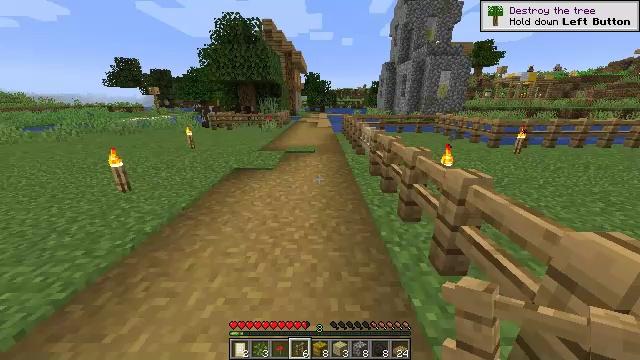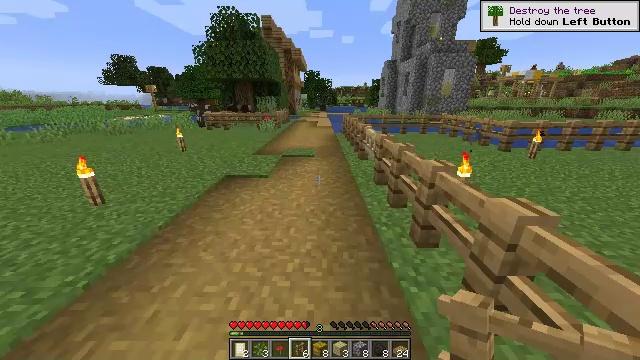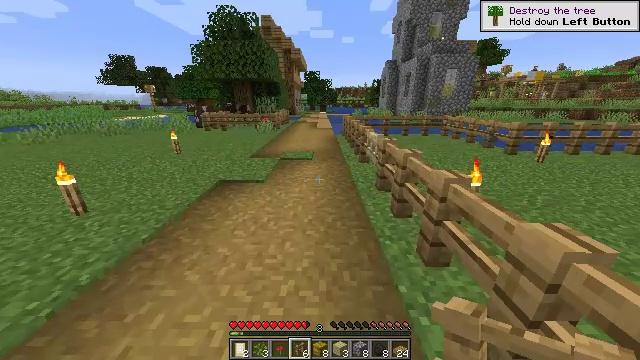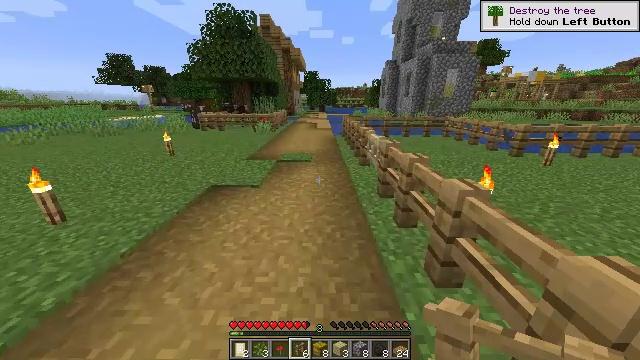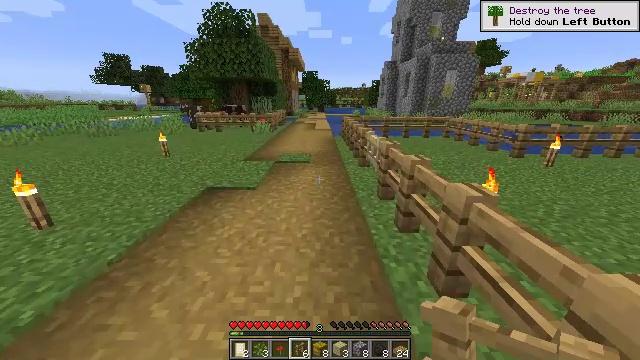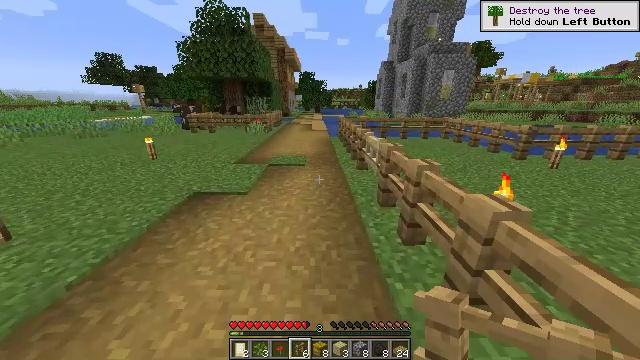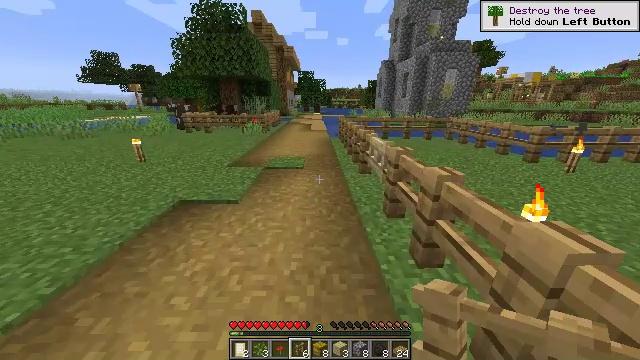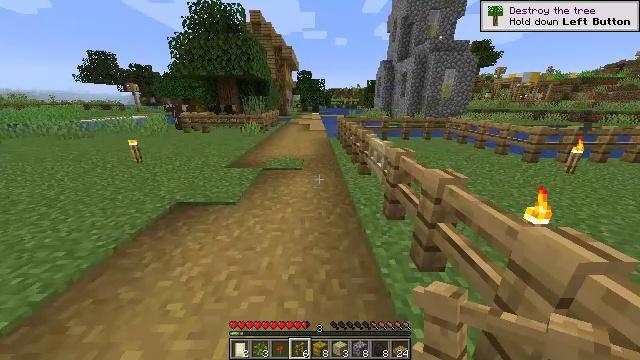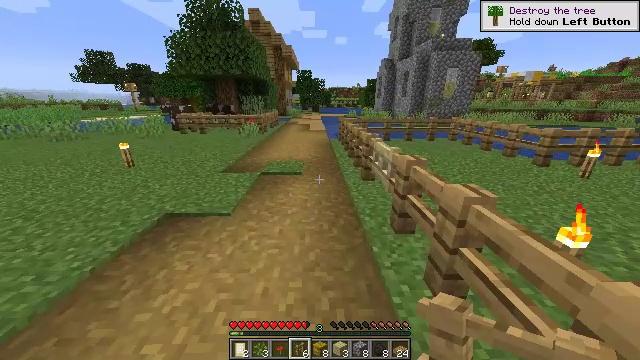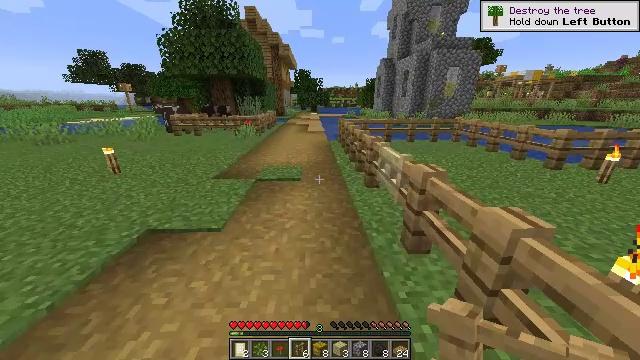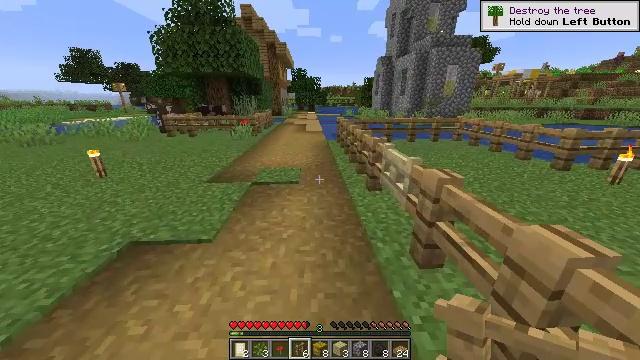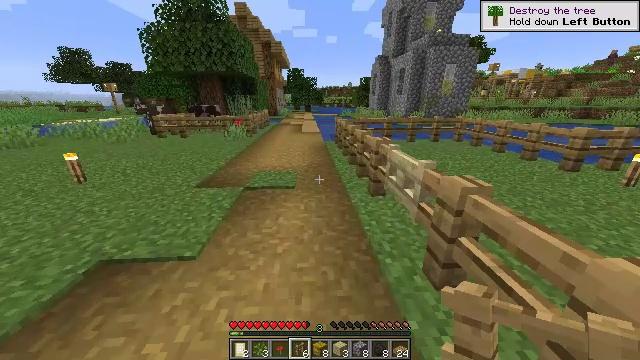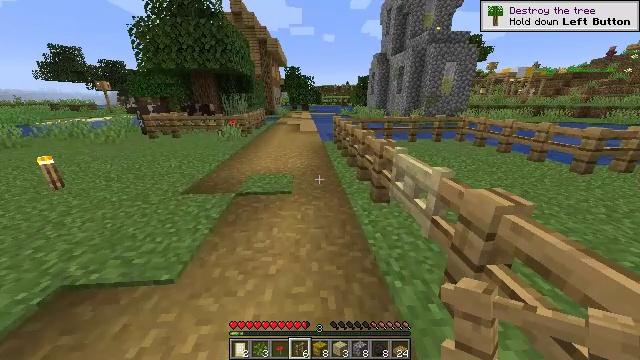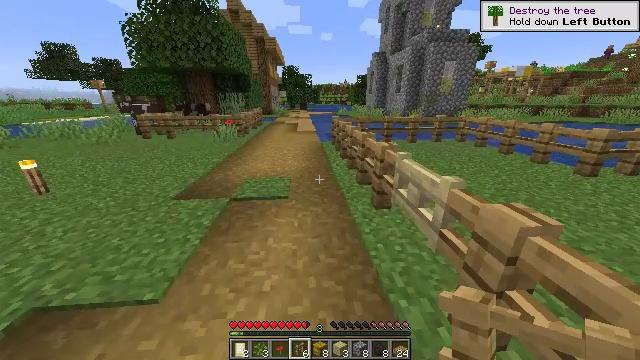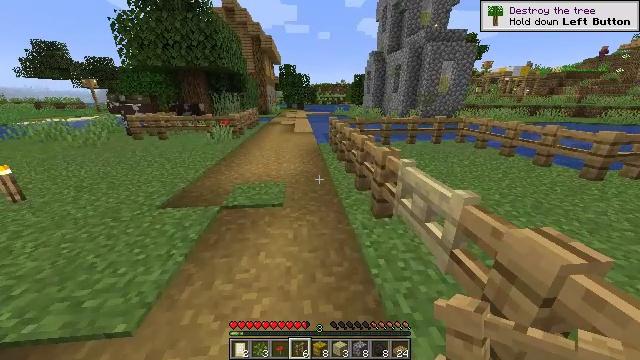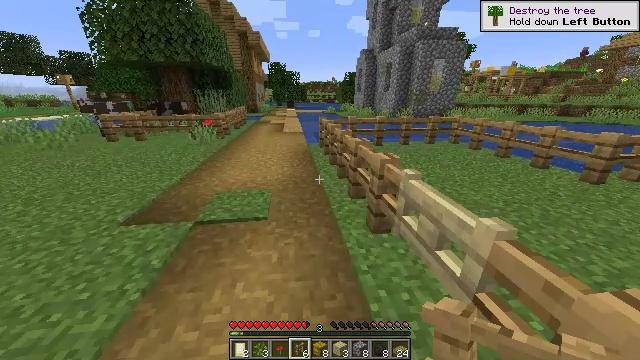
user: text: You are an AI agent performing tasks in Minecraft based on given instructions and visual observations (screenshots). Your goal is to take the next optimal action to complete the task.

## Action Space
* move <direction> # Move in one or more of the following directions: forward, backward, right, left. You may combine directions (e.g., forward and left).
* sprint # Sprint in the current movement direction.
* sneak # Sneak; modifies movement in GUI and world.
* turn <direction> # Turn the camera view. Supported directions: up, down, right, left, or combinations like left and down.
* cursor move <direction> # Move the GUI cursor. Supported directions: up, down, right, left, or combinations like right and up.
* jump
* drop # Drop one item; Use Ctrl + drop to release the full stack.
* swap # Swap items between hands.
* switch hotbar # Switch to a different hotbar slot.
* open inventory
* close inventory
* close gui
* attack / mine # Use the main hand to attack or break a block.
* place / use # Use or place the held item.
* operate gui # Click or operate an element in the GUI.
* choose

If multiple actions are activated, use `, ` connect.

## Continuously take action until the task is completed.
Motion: motion action
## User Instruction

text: Craft a birch fence gate.
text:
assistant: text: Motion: move forward, sprint
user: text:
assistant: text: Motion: move forward, sprint
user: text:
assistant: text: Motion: move forward, sprint
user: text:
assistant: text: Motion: move forward, sprint
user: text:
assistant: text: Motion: move forward, sprint
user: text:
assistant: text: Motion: move forward, sprint
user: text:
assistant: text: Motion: move forward, sprint
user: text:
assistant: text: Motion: move forward, sprint
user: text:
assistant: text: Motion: move forward, sprint
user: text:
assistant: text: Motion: move forward, sprint
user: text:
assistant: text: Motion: move forward, sprint
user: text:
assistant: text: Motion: move forward, sprint
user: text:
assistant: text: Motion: move forward, sprint
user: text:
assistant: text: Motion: move forward, sprint
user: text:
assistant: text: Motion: move forward, sprint, turn right
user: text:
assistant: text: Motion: move forward, sprint, turn right and down
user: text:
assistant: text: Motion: move forward, sprint, turn right and down
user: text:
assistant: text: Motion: move forward, sprint, turn right and down
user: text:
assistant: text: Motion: sprint, turn right
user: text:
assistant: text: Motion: turn right
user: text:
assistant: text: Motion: turn right
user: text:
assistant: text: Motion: turn right
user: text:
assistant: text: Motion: turn right
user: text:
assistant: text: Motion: no_op
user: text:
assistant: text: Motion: no_op
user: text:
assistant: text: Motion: no_op
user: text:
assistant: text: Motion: no_op
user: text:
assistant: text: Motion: no_op
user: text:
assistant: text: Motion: turn right and down
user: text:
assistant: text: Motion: turn right and down